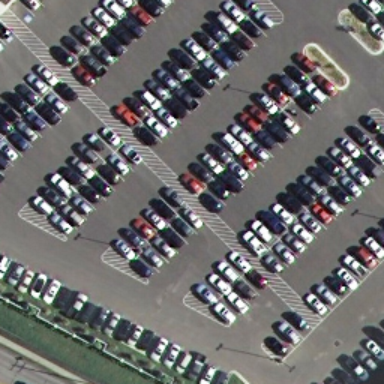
Lots of cars parked in lines in the parking lot .